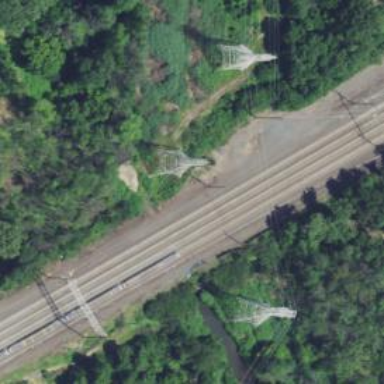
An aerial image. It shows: Railway with electrified contact lines.